Question: At one point this was working fine and, obviously, something has changed. When I leave the viewController that loads the searchDisplayController my app is sending a message to a deallocated instance. The stack is why I believe it's the searchDisplayController:

Looking over my code, I'm not sure where it gets deallocated. I'd appreciate any ideas. Thanks.
'''
-(void)viewDidDisappear:(BOOL)animated {
// save the state of the search UI so that it can be restored if the view is re-created
self.searchWasActive = [self.searchDisplayController isActive];
self.savedSearchTerm = [self.searchDisplayController.searchBar text];
self.savedScopeButtonIndex = [self.searchDisplayController.searchBar selectedScopeButtonIndex];
}
'''
Here are the relevant bits:
'''
@interface ShowAttributesViewController : UIViewController <UITableViewDataSource, UITableViewDelegate, UISearchDisplayDelegate, UISearchBarDelegate>
{
IBOutlet UITableView *attributesTableView;
NSString *savedSearchTerm;
NSInteger savedScopeButtonIndex;
BOOL searchWasActive;
}
@property (nonatomic, retain) UITableView *attributesTableView;
@property (nonatomic, retain) NSMutableArray *filteredattributesArray;
@property (nonatomic, copy) NSString *savedSearchTerm;
@property (nonatomic) NSInteger savedScopeButtonIndex;
@property (nonatomic) BOOL searchWasActive;
- (void)viewDidLoad
{
[super viewDidLoad];
self.filteredattributesArray = [NSMutableArray arrayWithCapacity:[[[SharedAppData sharedStore] attributesArray] count]];
if (self.savedSearchTerm)
{
[self.searchDisplayController setActive:self.searchWasActive];
[self.searchDisplayController.searchBar setSelectedScopeButtonIndex:self.savedScopeButtonIndex];
[self.searchDisplayController.searchBar setText:savedSearchTerm];
self.savedSearchTerm = nil;
}
}
-(void)viewDidDisappear:(BOOL)animated {
self.searchWasActive = [self.searchDisplayController isActive];
self.savedSearchTerm = [self.searchDisplayController.searchBar text];
self.savedScopeButtonIndex = [self.searchDisplayController.searchBar selectedScopeButtonIndex];
}
-(void)viewDidUnload {
self.filteredattributesArray = nil;
}
- (BOOL)searchDisplayController:(UISearchDisplayController *)controller shouldReloadTableForSearchString:(NSString *)searchString {
[self filterContentForSearchText:searchString];
return YES;
}
- (void)searchDisplayController:(UISearchDisplayController *)controller willUnloadSearchResultsTableView:(UITableView *)tableView {
[attributesTableView reloadData];
}
'''
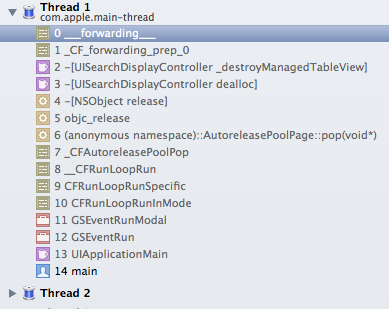
Answer: After a lot of digging, like others, I found this post that resolves the issue.
<URL>